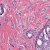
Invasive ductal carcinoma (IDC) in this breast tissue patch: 1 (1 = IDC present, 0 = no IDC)